Field crop: maize
Growth stage: 2
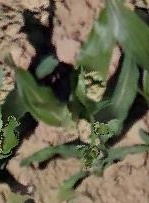
Species: maize